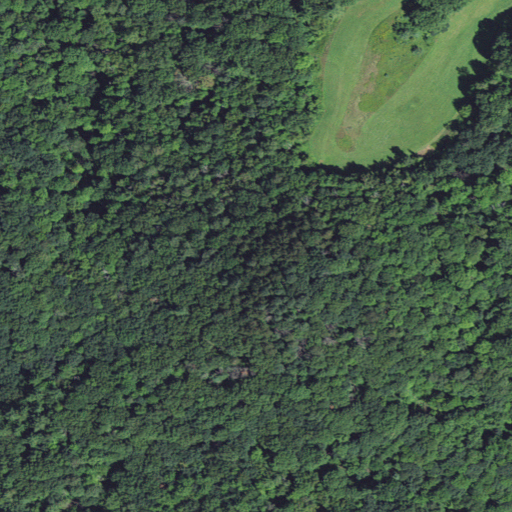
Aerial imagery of mountain in Wisconsin named Bellevue Hill containing deciduous forest, mixed forest, cultivated crops, and pasture